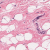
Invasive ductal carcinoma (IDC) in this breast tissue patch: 0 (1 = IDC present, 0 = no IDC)